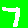
Digit: 7